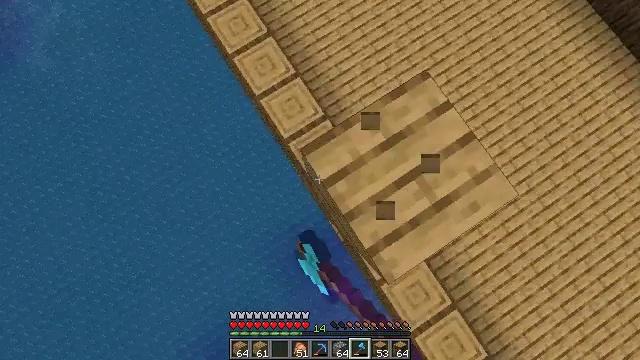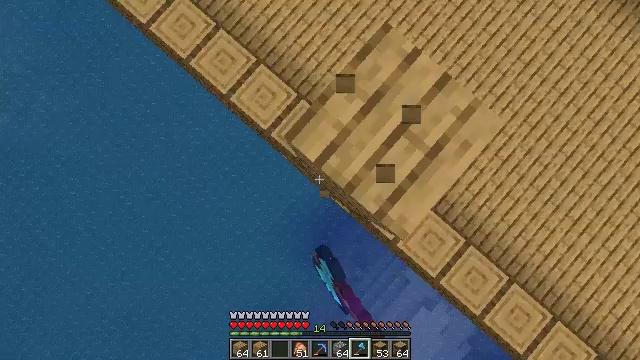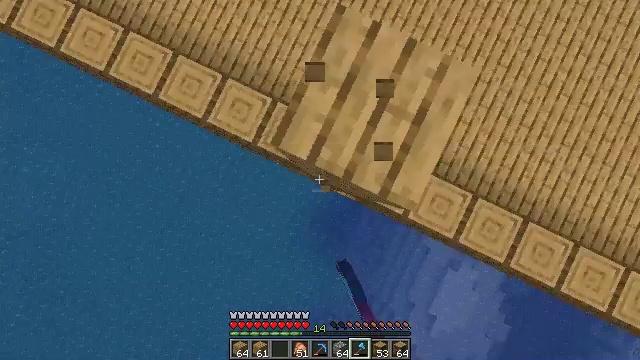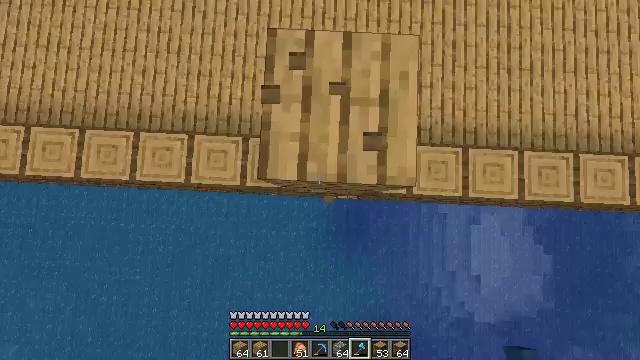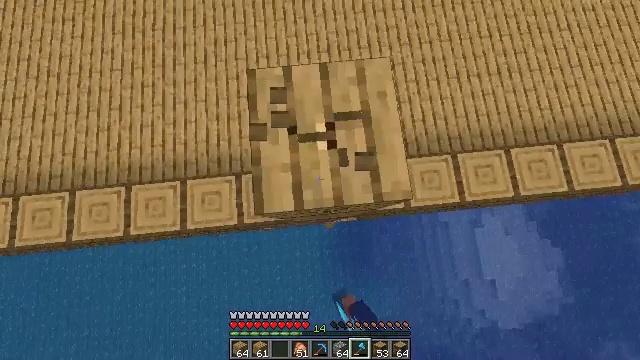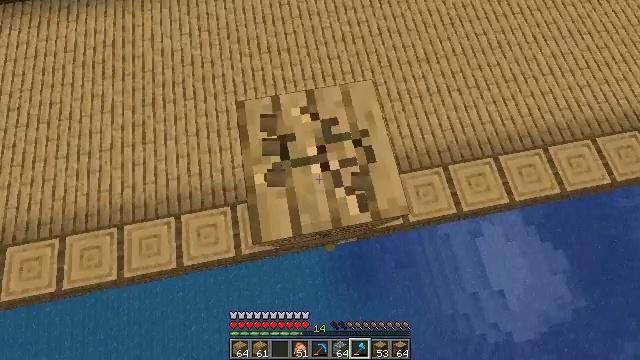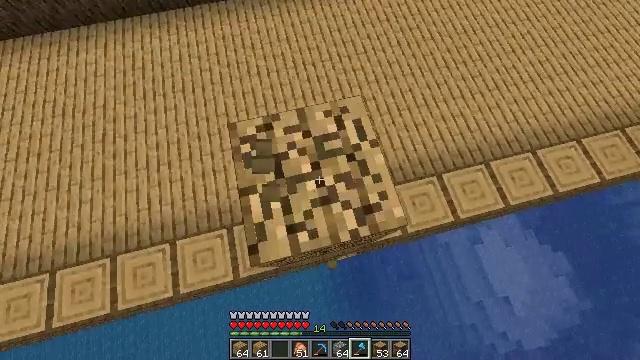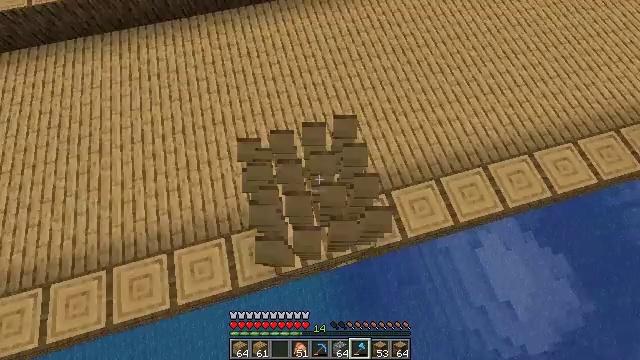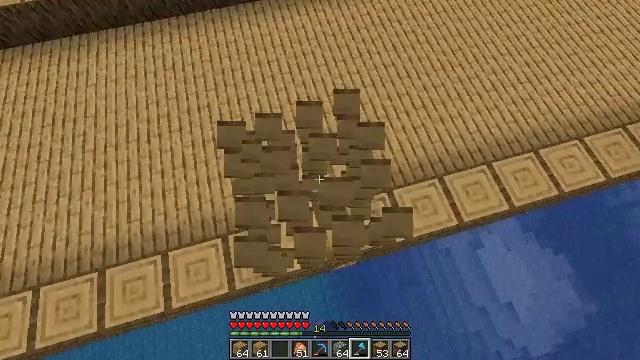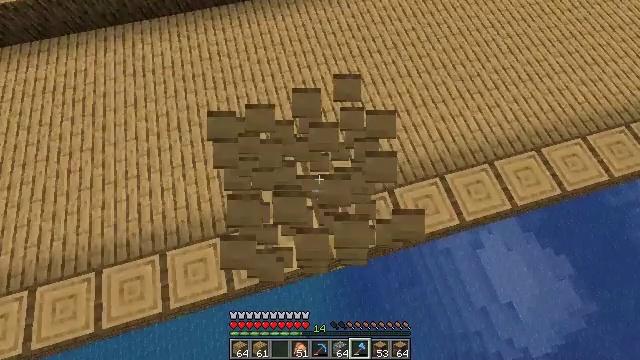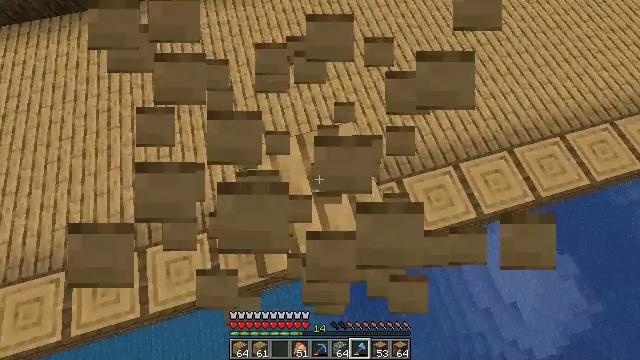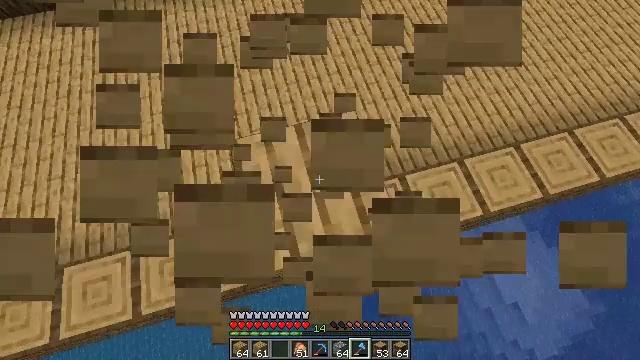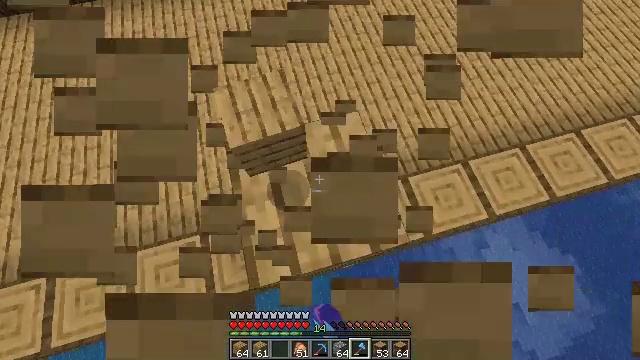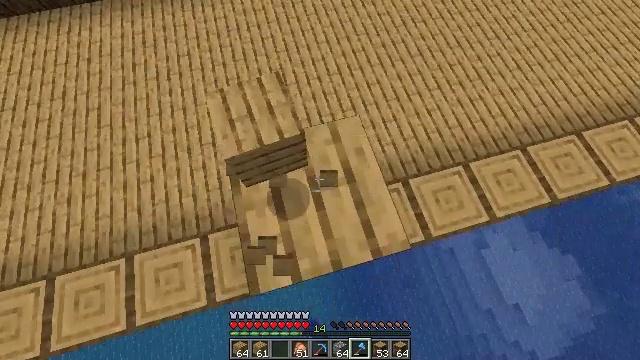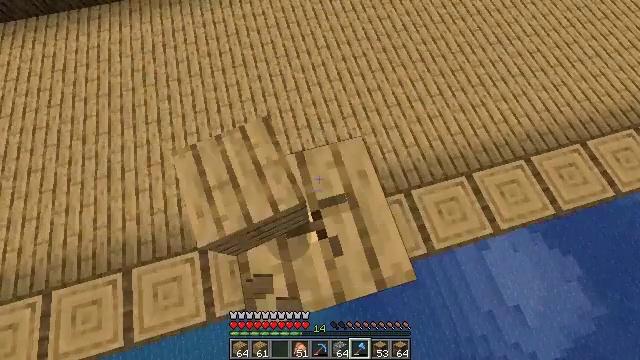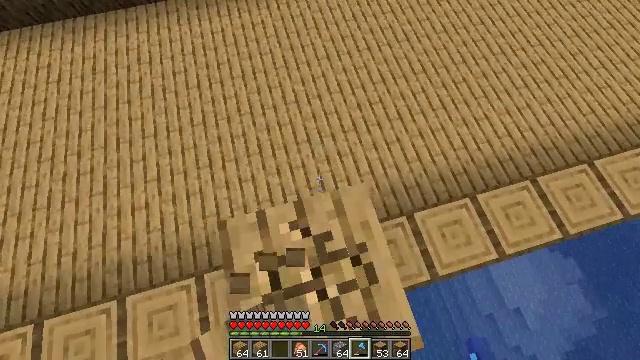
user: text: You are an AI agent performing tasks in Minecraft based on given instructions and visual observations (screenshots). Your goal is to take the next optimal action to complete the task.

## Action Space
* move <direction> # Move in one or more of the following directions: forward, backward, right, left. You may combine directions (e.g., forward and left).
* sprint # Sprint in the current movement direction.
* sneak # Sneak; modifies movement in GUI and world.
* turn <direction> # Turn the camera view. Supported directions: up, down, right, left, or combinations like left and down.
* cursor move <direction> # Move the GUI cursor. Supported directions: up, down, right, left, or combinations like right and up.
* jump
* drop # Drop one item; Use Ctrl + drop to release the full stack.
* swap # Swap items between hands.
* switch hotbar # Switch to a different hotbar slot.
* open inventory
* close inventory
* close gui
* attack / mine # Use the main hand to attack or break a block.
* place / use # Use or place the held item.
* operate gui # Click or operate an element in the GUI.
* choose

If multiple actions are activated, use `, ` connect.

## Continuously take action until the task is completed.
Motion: motion action
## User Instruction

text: Collect the oak planks from the structure.
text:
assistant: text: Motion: turn right and down, attack / mine
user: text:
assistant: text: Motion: turn right and down, attack / mine
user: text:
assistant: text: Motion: turn right and up, attack / mine
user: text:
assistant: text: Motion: turn right and up, attack / mine
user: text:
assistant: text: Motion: turn right and up, attack / mine
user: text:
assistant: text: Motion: turn right and up, attack / mine
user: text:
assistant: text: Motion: turn right and up, attack / mine
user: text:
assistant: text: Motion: attack / mine
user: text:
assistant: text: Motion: attack / mine
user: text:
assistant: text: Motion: attack / mine
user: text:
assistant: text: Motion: attack / mine
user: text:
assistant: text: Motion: move forward, attack / mine
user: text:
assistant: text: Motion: move forward, attack / mine
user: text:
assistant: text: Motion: move forward, attack / mine
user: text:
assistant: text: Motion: move forward, attack / mine
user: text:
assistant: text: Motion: attack / mine
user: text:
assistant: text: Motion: attack / mine
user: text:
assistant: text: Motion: attack / mine
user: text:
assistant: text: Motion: attack / mine
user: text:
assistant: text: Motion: attack / mine
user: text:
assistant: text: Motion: turn left and down, attack / mine
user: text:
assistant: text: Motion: turn down, attack / mine
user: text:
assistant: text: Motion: turn down, attack / mine
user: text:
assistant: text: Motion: turn down, attack / mine
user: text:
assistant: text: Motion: turn down, attack / mine
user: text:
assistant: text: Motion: attack / mine
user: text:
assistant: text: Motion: attack / mine
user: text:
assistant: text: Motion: no_op
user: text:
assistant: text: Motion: no_op
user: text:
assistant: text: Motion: turn left and down